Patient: sex F, age 65
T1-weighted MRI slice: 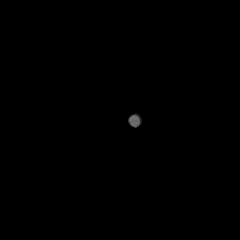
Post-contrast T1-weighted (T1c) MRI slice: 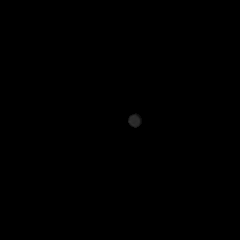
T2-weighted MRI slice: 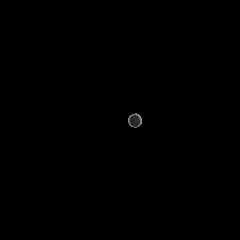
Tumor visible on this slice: no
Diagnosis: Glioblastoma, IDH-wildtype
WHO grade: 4